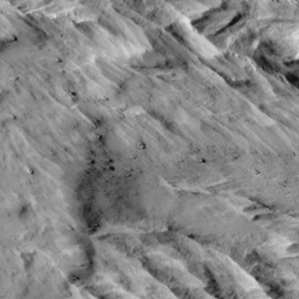
Label: non_frost